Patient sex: M
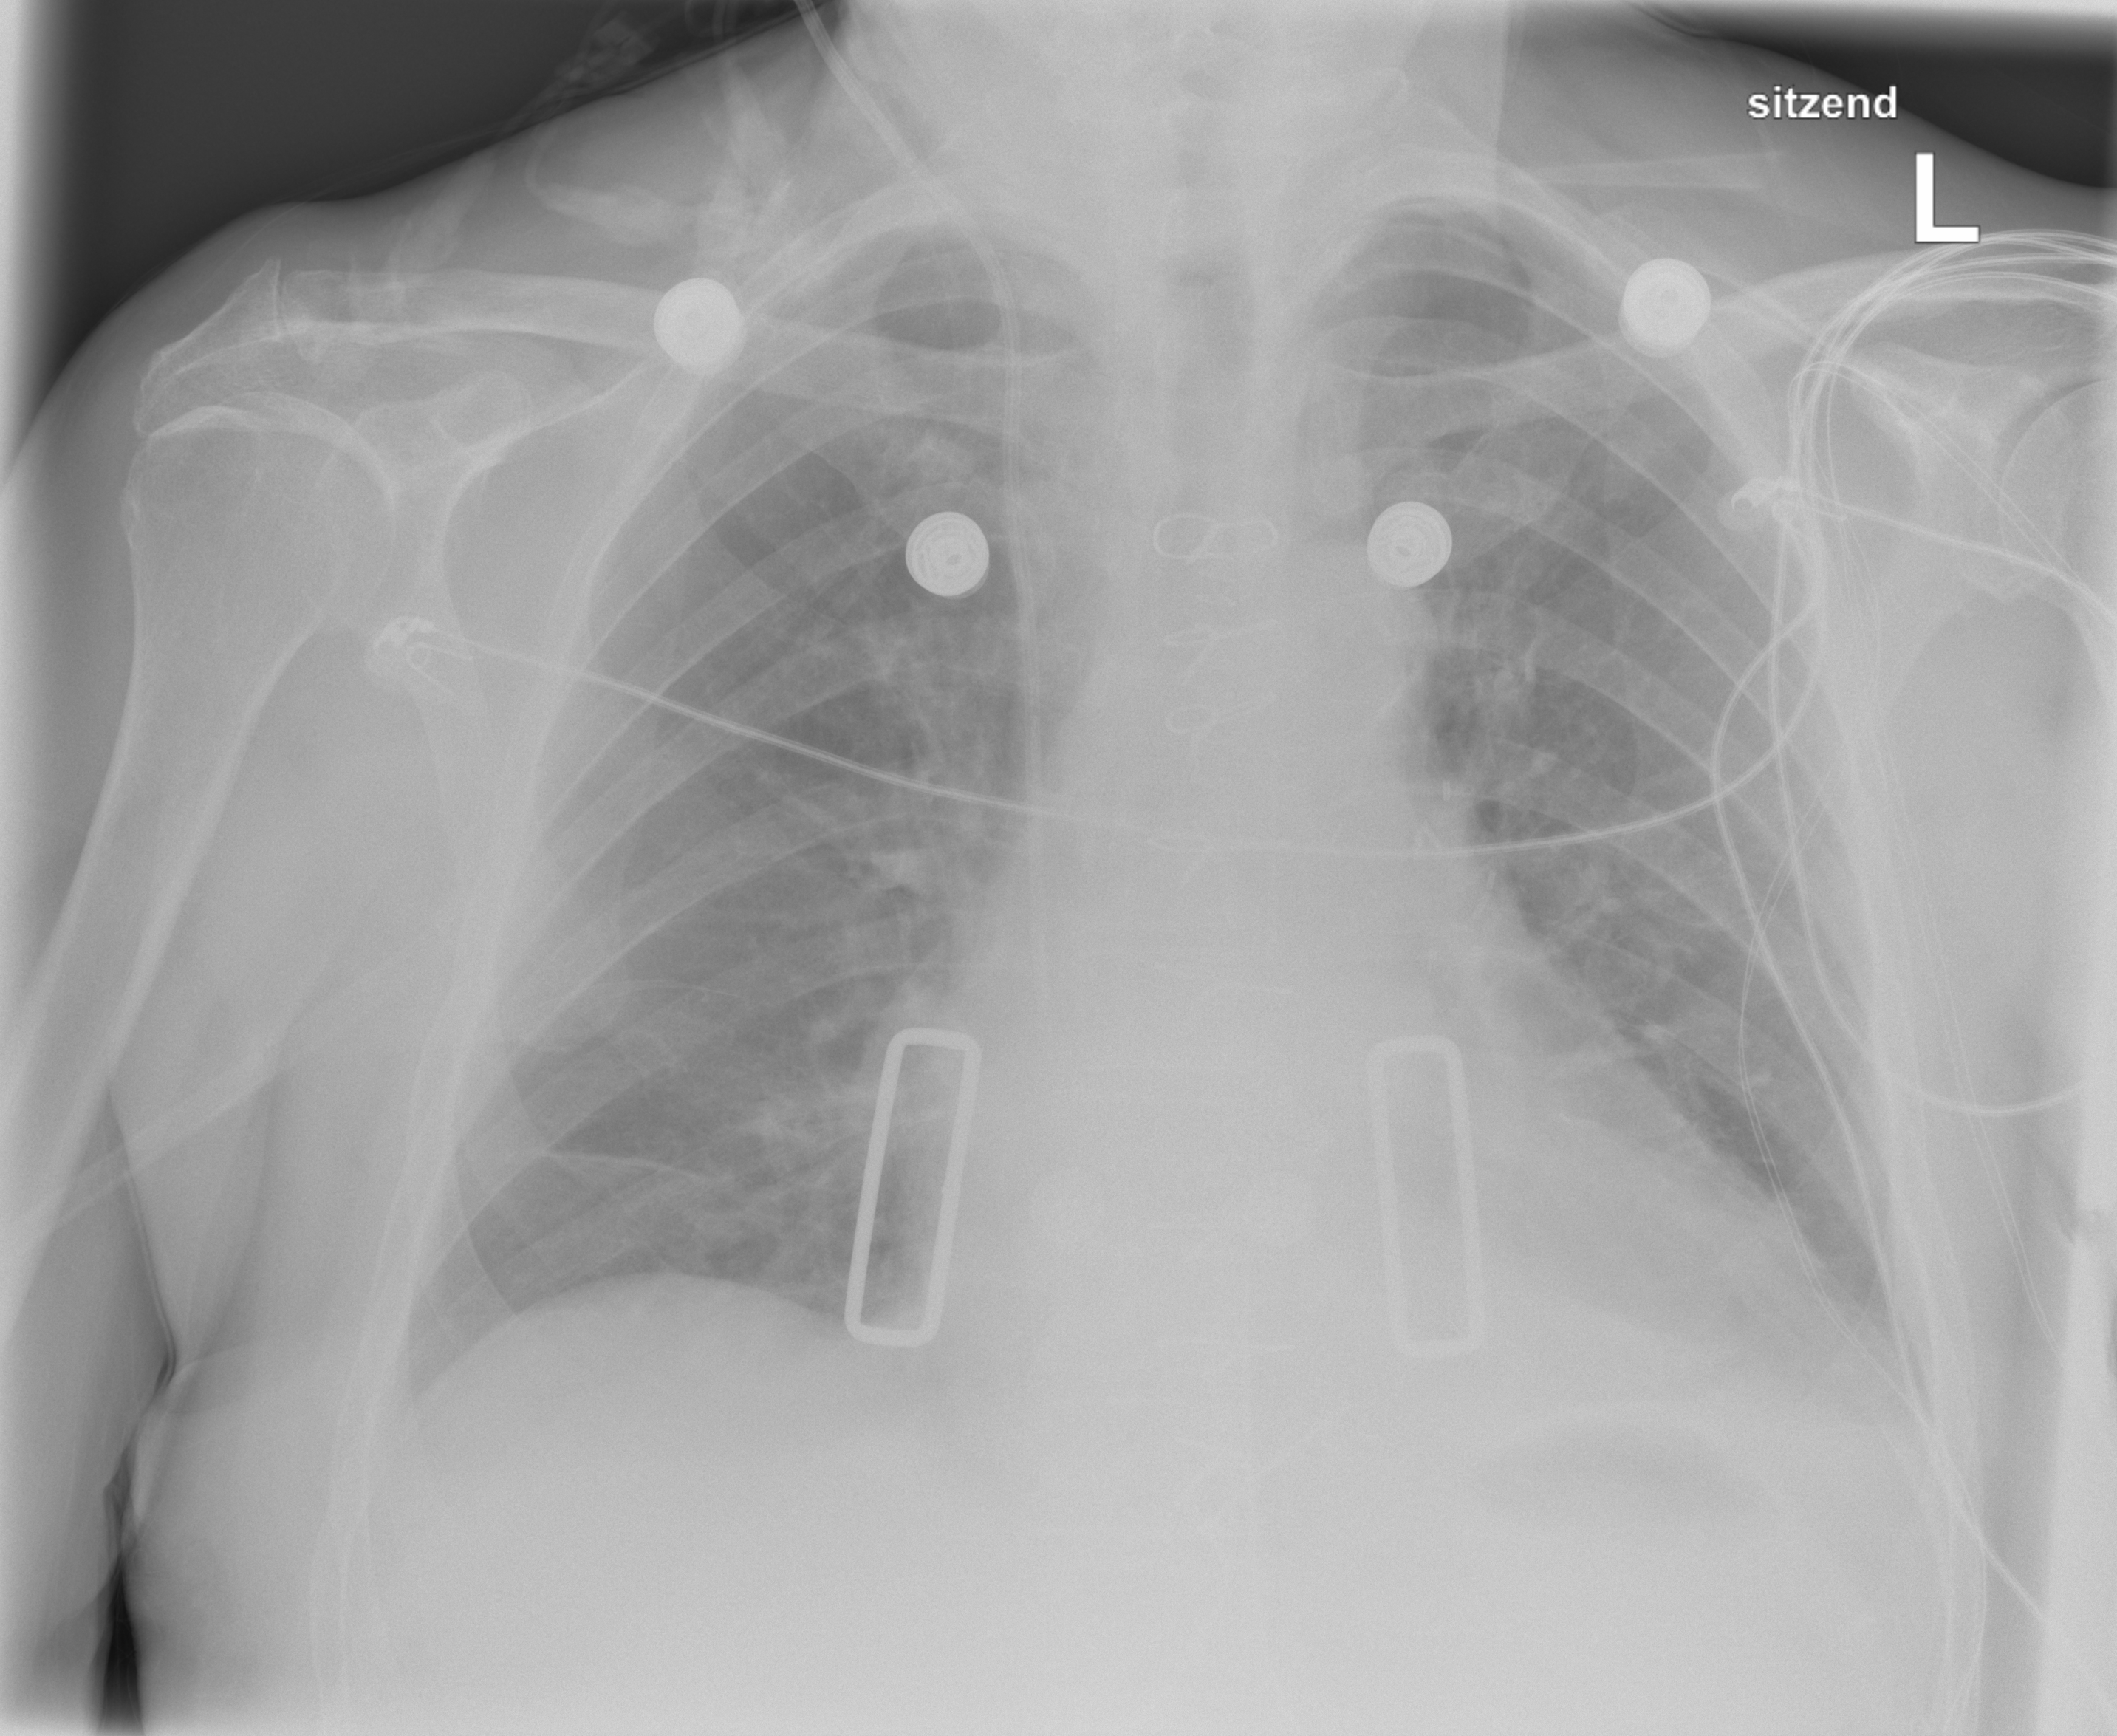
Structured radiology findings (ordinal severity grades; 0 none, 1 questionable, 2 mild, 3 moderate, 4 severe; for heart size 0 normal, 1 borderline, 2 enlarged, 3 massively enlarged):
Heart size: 0
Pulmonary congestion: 0
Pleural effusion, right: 0
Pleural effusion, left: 2
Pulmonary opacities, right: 0
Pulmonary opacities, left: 0
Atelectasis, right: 2
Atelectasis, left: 2